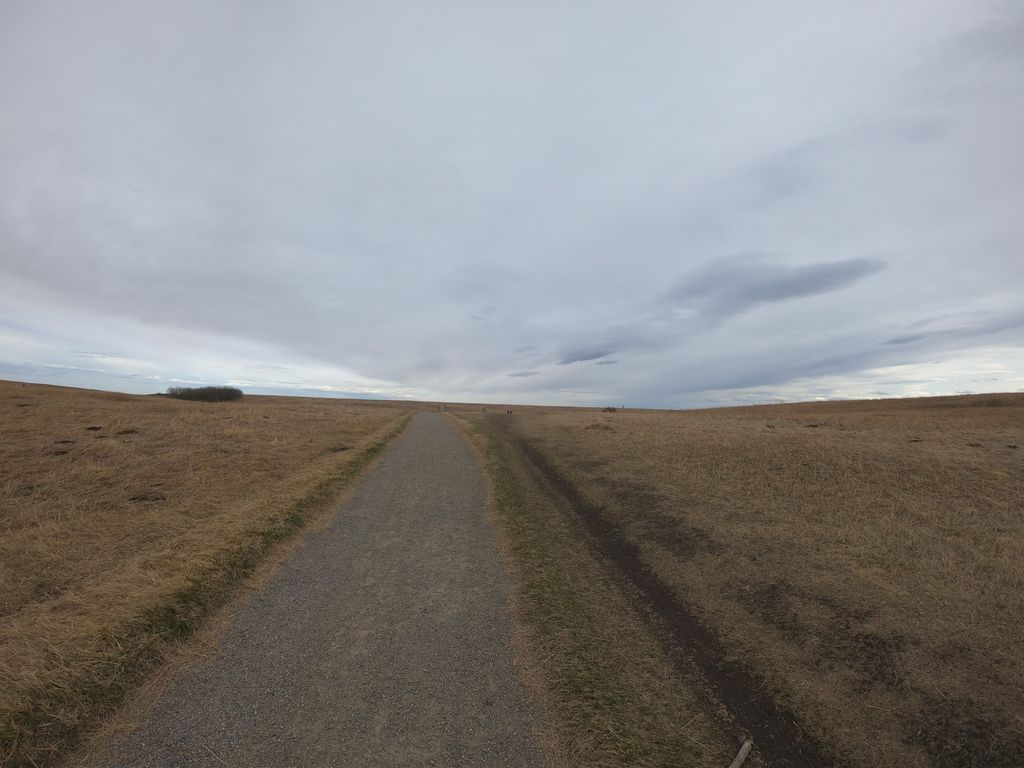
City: calgary